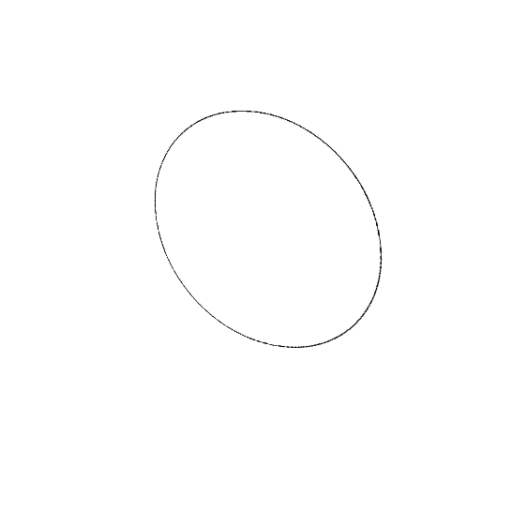
Crossing number: 0